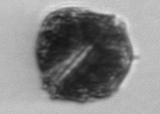
Label: Alexandrium_catenella